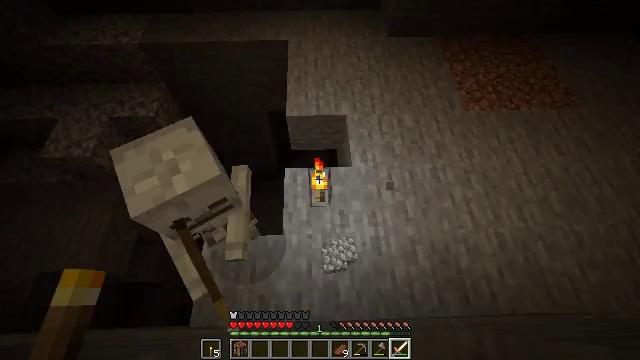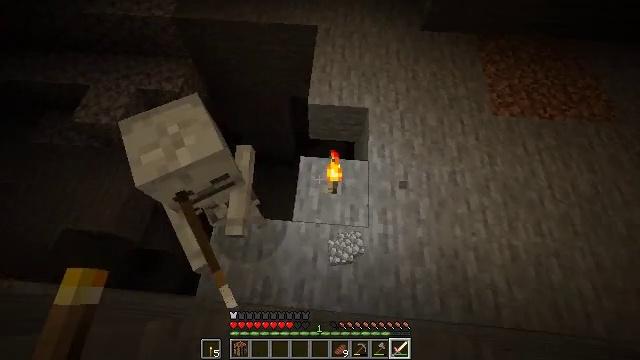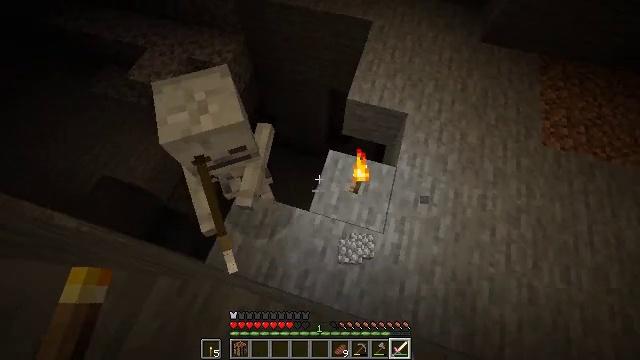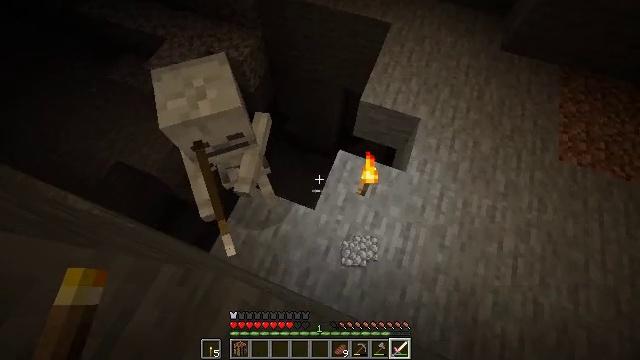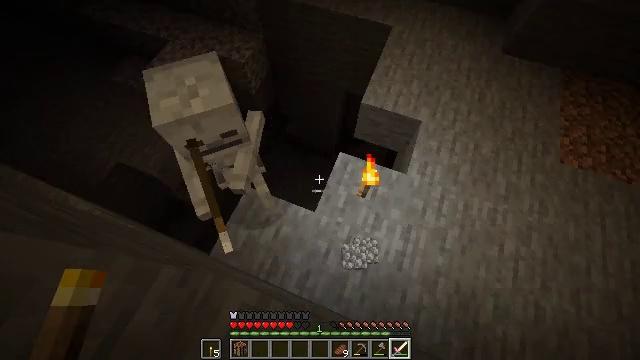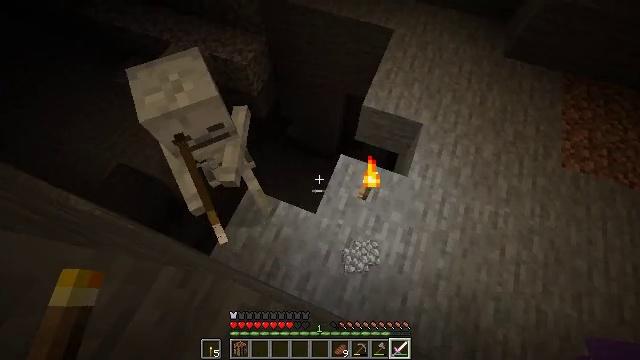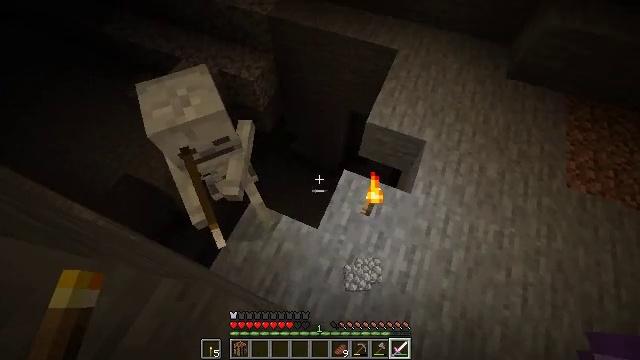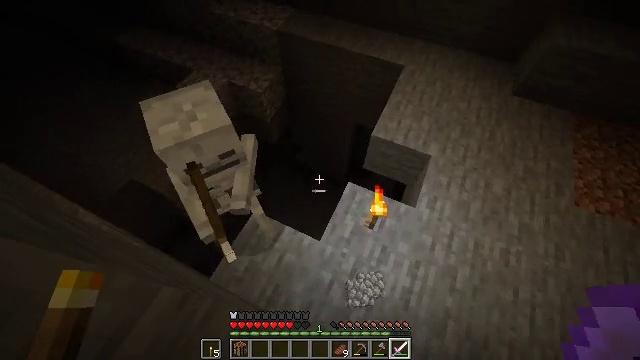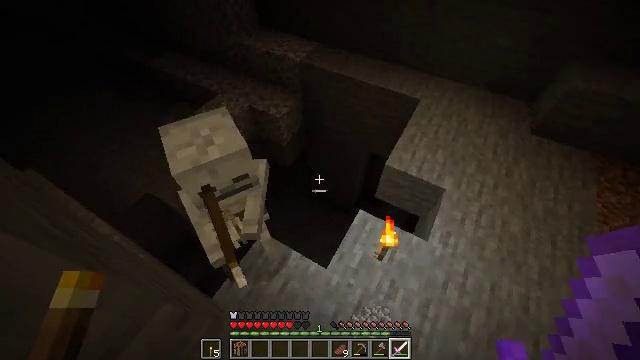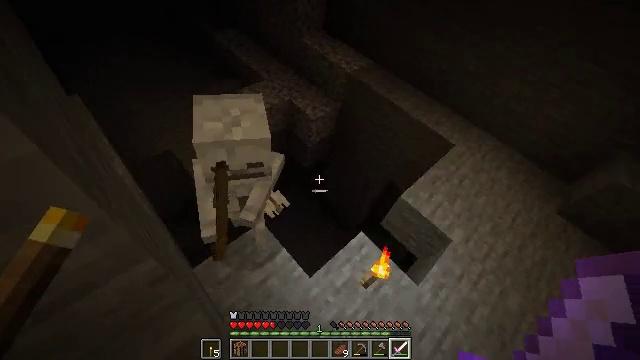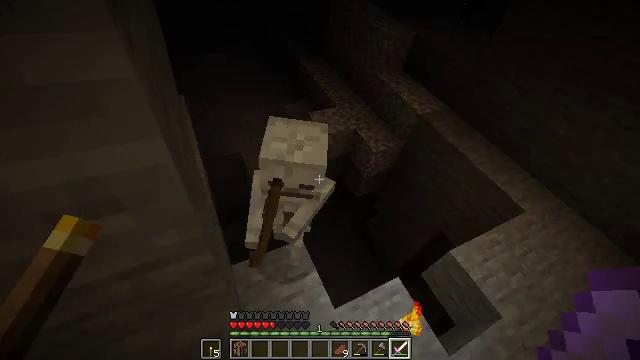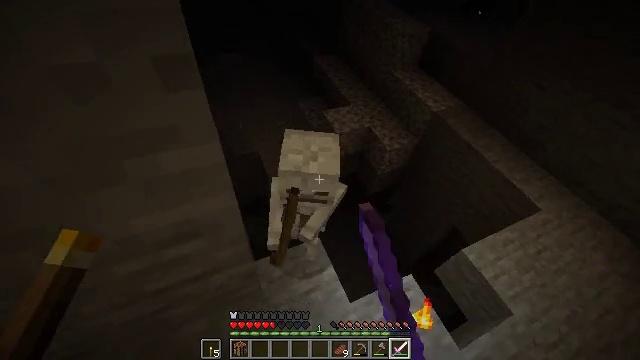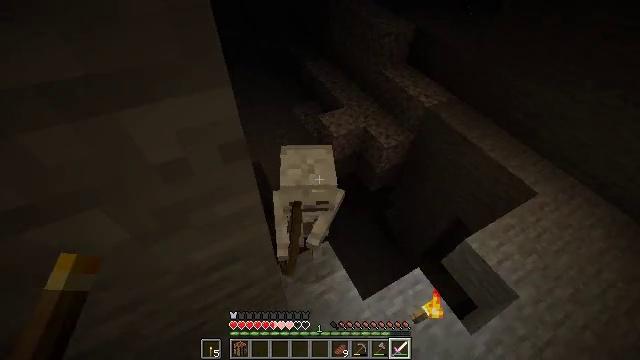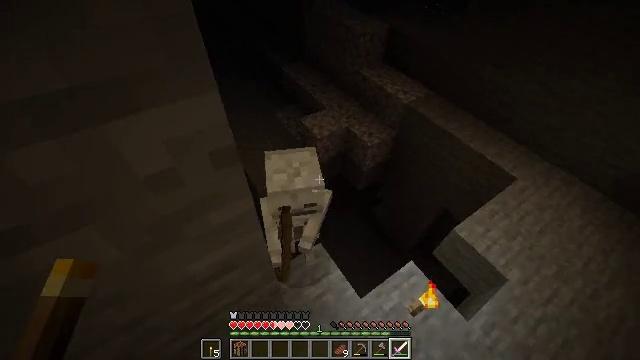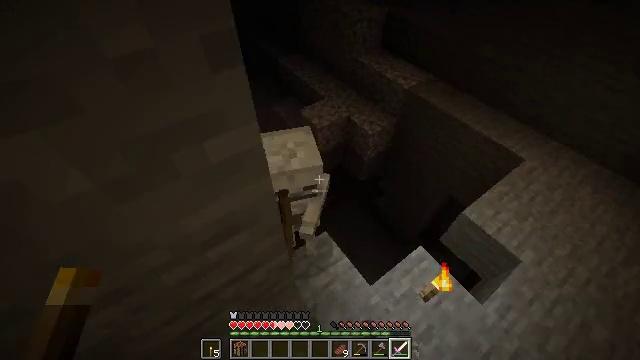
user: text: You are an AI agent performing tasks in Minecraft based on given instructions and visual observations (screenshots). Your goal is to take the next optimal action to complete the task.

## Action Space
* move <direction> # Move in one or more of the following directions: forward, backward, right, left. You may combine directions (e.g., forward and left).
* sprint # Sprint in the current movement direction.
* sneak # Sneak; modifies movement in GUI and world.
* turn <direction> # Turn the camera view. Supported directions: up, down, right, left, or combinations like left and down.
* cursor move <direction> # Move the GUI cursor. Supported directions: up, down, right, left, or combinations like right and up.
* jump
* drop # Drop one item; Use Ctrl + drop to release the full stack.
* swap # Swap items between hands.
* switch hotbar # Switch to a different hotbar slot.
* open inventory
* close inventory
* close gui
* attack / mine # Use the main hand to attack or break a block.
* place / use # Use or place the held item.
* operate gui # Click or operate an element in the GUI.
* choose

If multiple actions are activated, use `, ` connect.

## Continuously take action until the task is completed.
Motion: motion action
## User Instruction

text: Combat the skeleton.
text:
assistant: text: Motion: sneak, turn left and down
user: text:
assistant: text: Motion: sneak, turn left and down
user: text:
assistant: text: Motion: sneak, turn left
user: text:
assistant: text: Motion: sneak
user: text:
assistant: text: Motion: sneak
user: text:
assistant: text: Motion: sneak, turn left and up
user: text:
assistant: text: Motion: sneak, turn left and up
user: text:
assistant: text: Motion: sneak, turn left and up
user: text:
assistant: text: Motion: sneak, turn left and up
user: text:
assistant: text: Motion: sneak, turn left and up, attack / mine
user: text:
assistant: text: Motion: sneak, turn left and down, attack / mine
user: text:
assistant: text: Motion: sneak, attack / mine
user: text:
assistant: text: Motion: sneak, turn right, attack / mine
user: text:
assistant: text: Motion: move back, sneak
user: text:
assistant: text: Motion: sneak